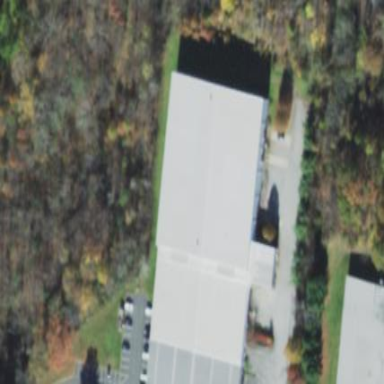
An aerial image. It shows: Warehouse.